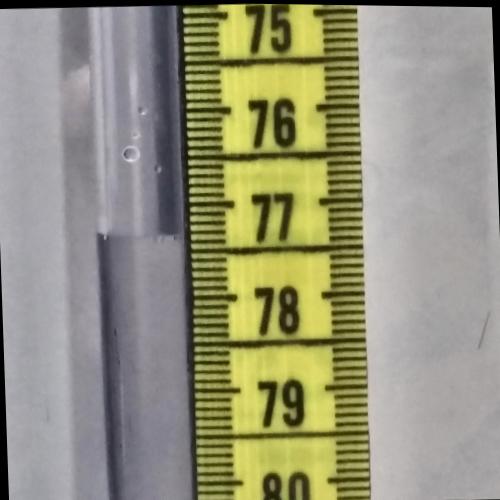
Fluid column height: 77.3 cm